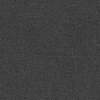
Atmospheric dust classification: dusty